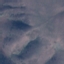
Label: HerbaceousVegetation